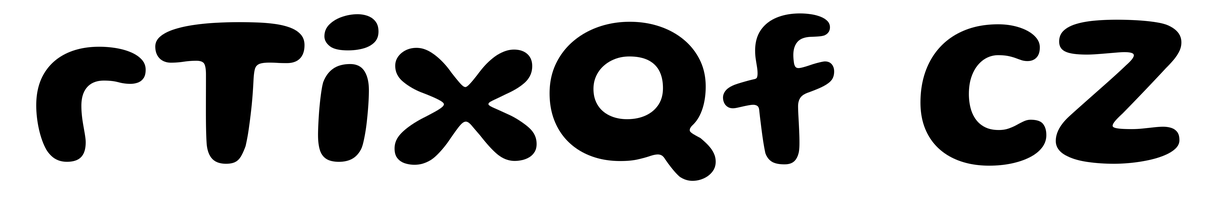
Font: Gluten_SemiBold